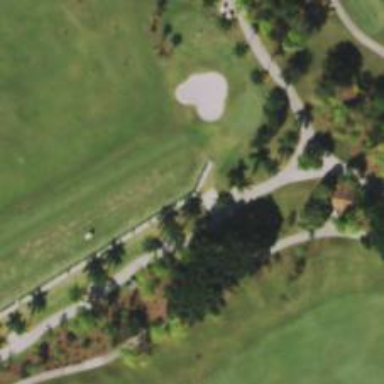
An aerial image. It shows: Service road used as golf cart path.